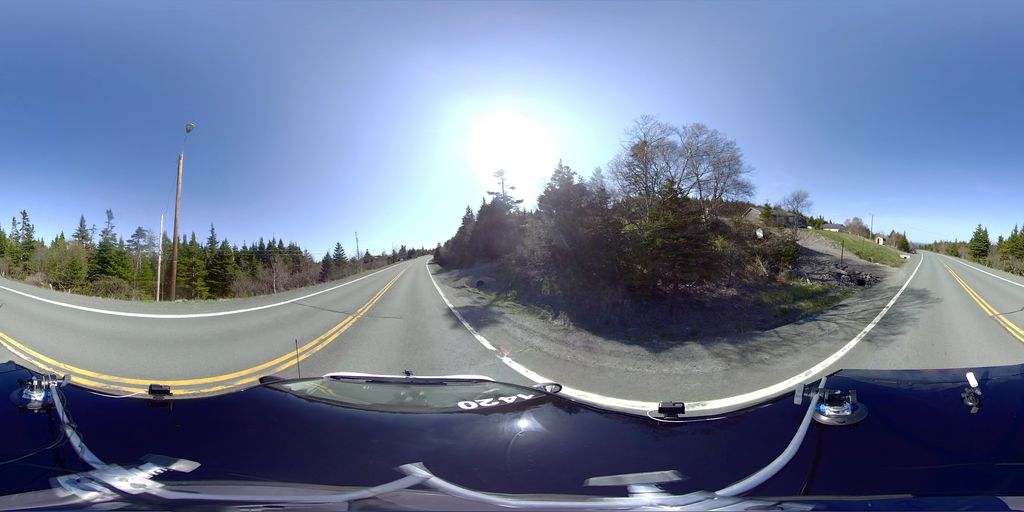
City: st_johns